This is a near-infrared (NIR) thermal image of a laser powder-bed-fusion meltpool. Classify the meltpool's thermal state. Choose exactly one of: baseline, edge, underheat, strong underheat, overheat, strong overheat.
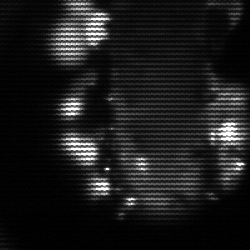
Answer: strong underheat